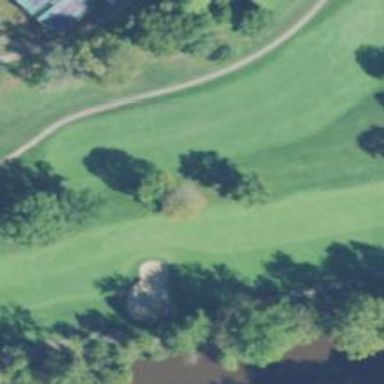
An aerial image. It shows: Golf hole.